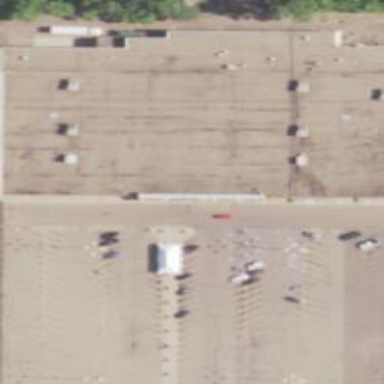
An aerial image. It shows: Parking area.